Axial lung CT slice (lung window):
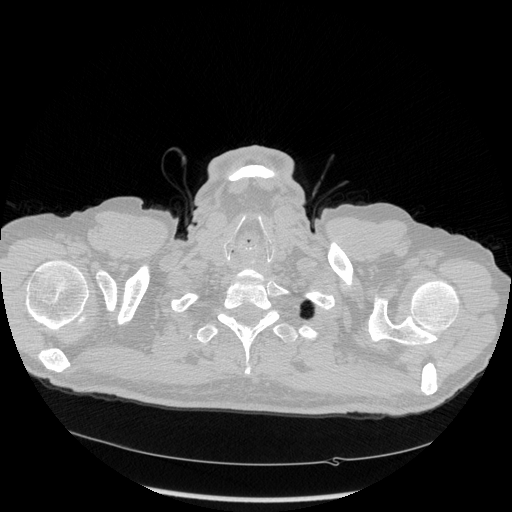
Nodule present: no